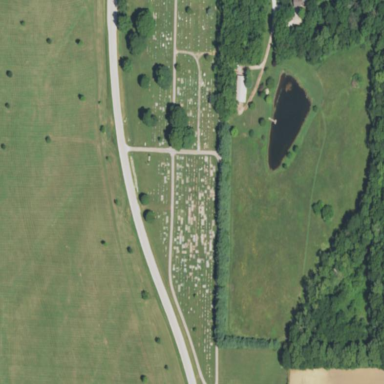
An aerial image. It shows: Graveyard.